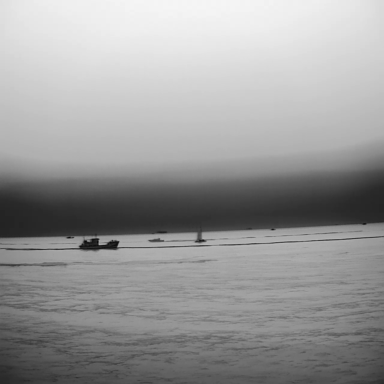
There are four objects shown in the infrared image, including two bulk_carriers, a canoe, and a sailboat.